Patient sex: M
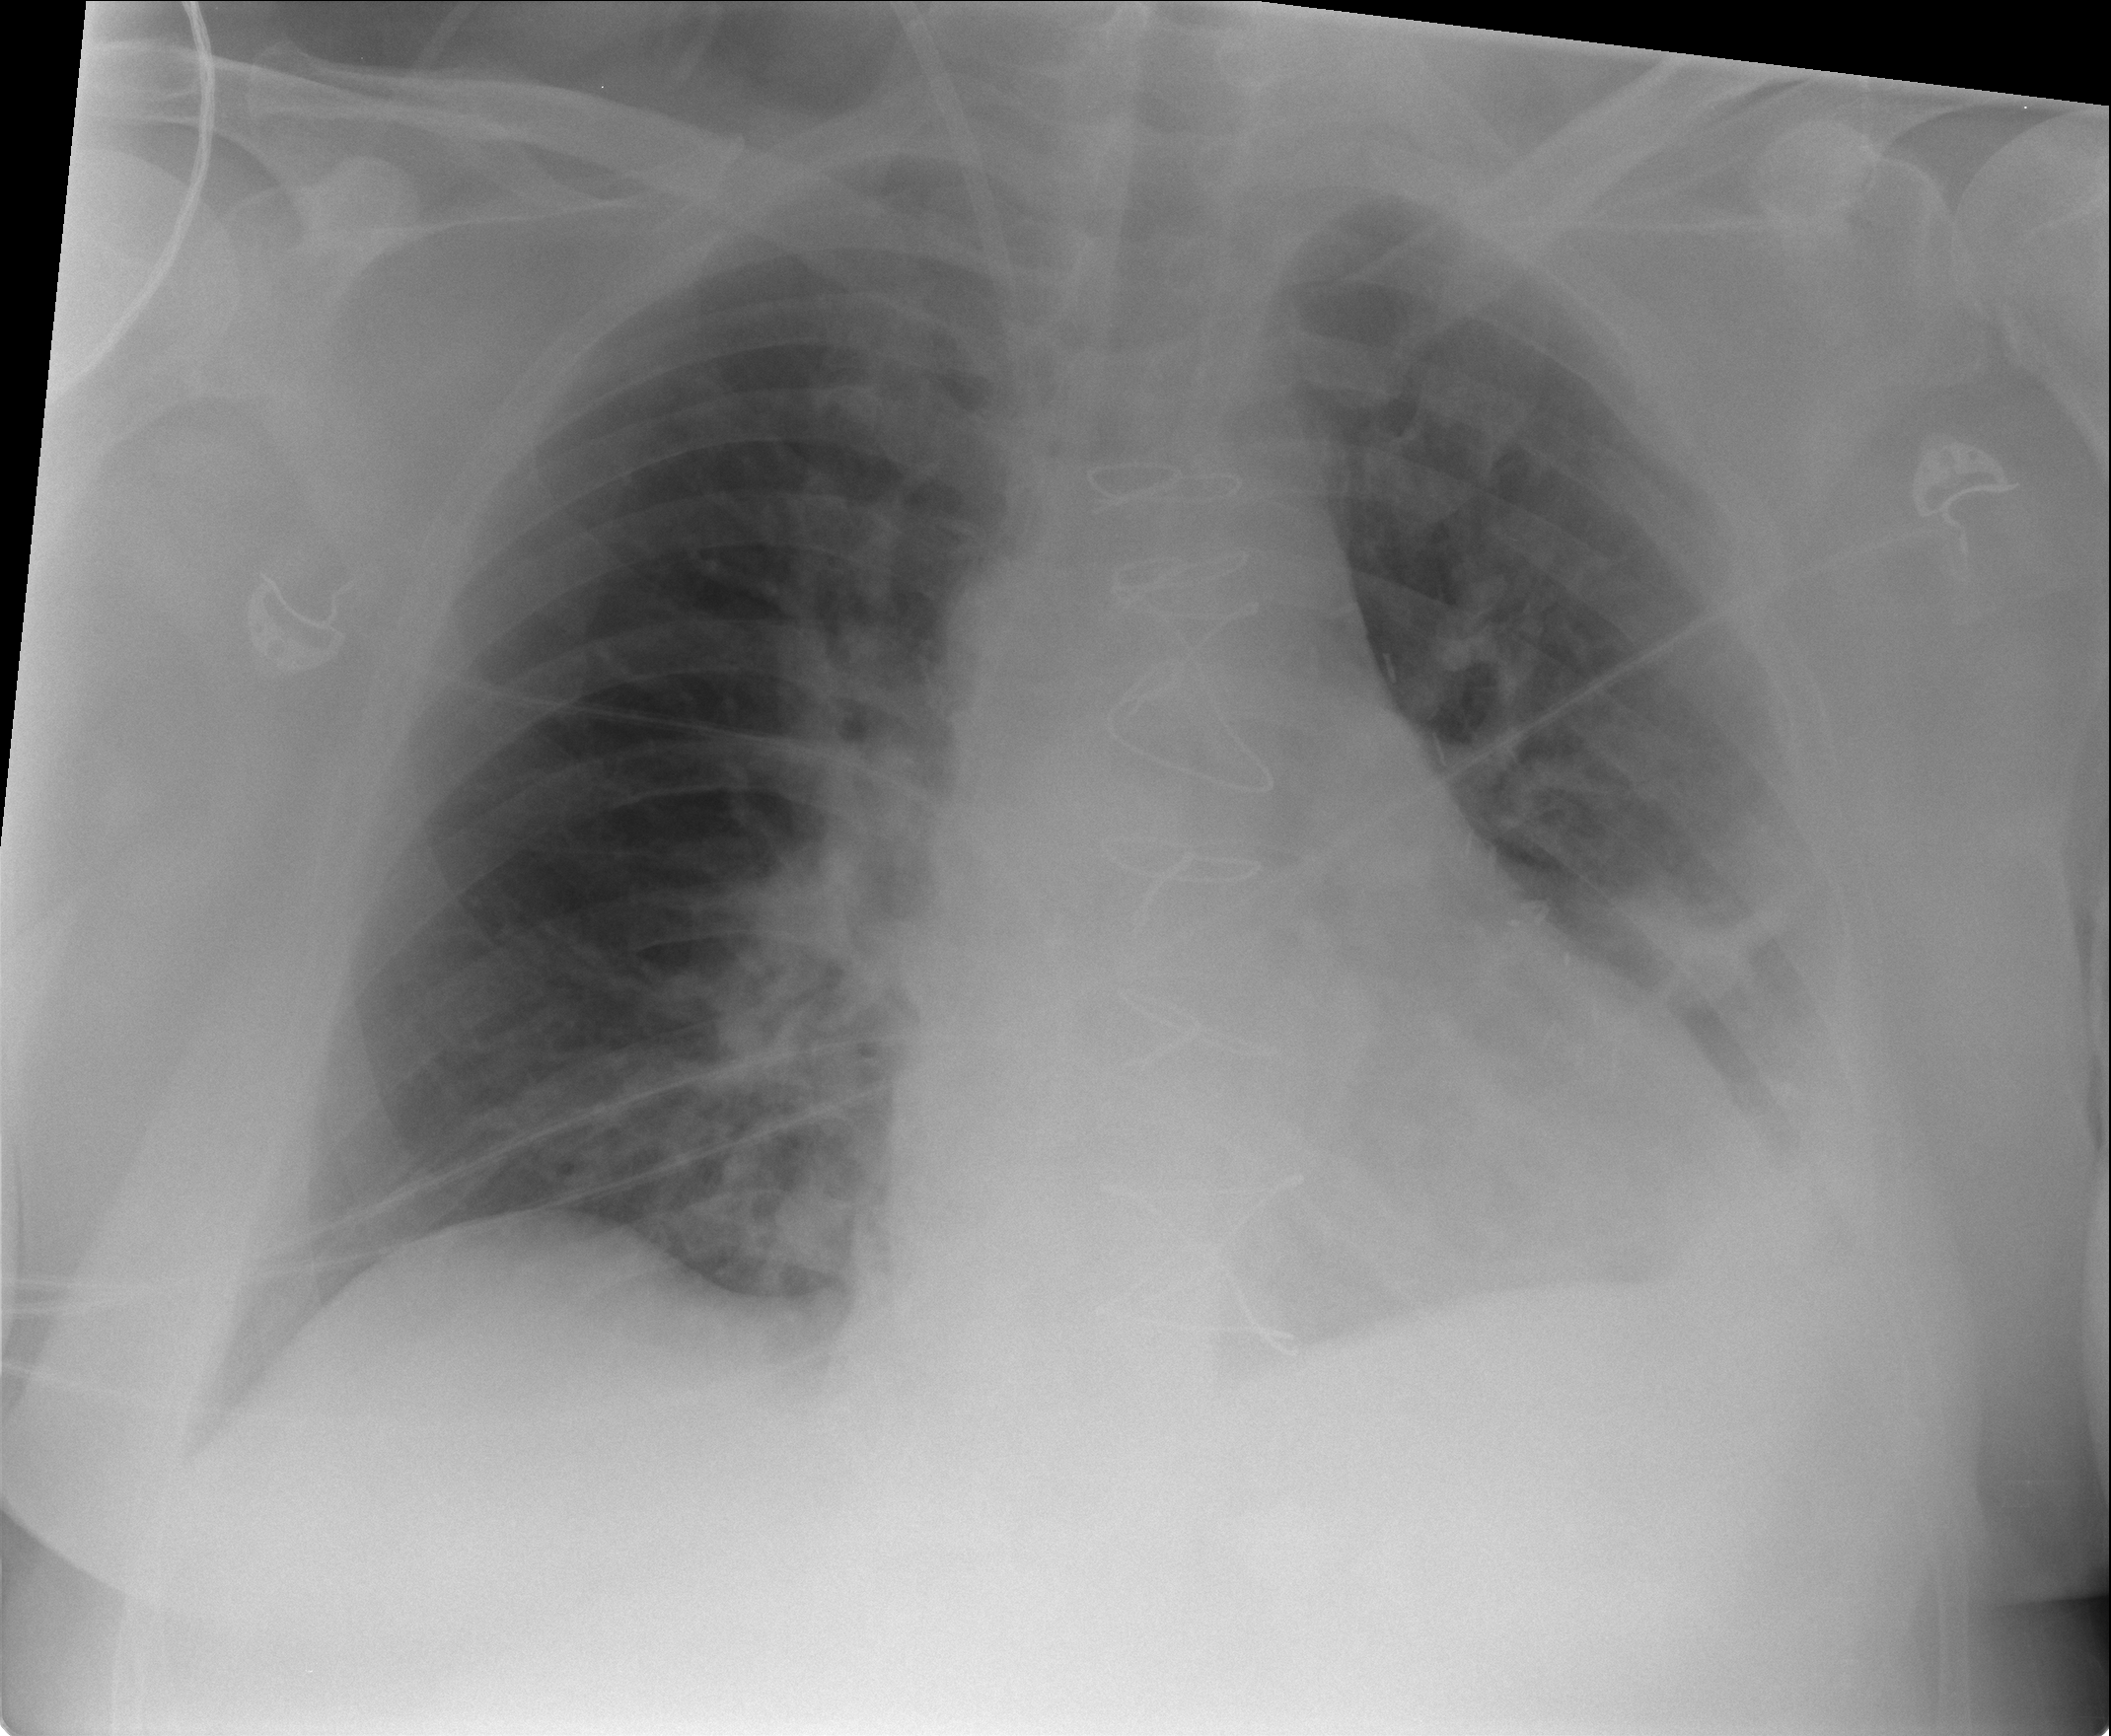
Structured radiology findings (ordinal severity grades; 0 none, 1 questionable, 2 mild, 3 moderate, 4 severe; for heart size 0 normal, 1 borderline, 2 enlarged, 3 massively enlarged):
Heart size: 0
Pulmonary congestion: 0
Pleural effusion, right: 0
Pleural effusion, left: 2
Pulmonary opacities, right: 0
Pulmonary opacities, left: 2
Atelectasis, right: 0
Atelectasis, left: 2